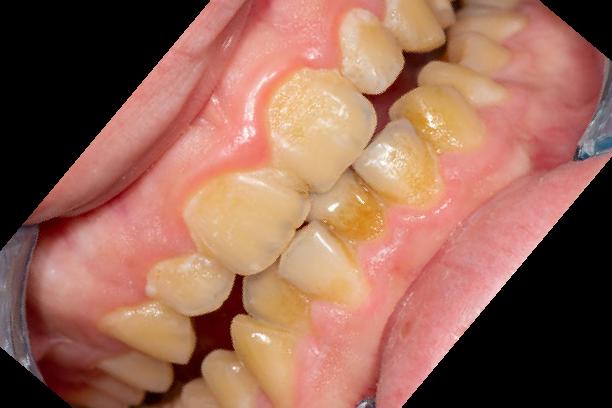
Condition: Gingivitis